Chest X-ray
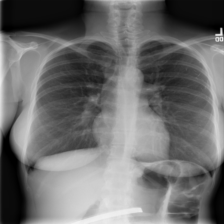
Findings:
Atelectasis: negative
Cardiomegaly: negative
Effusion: negative
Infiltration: negative
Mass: negative
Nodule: negative
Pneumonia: negative
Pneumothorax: negative
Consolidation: negative
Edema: negative
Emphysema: negative
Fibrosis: negative
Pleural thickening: negative
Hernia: negative